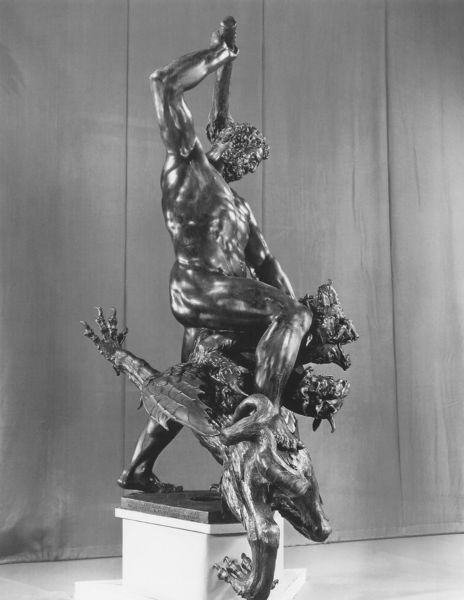
Titel: Herkules - Hydra - Gruppe (Original)
Künstler: Adriaen de Vries
Institution: Augsburg, Städtische Kunstsammlungen
Schlagwörter: held, kampf, mann, nackt, vogel, tier, bart, sockel, figur, locken, skulptur, statue, schwanz, wild, muskeln, glanz, bronze, knüppel, schwarzweiß, krallen, dämon, ausstellung, teufel, maul, fabelwesen, greif, kralle, herkules, keule, erschlagen, ungeheuer, drachen, drache, drachentöter, georg, bestie, kreatur, greiff